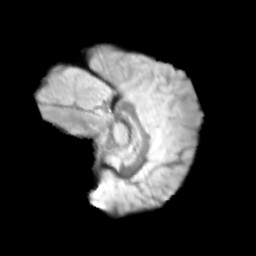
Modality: T2w
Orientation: sagittal
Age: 10
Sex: male
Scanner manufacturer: siemens
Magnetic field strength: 3 T
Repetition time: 3.8 s
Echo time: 0.07 s